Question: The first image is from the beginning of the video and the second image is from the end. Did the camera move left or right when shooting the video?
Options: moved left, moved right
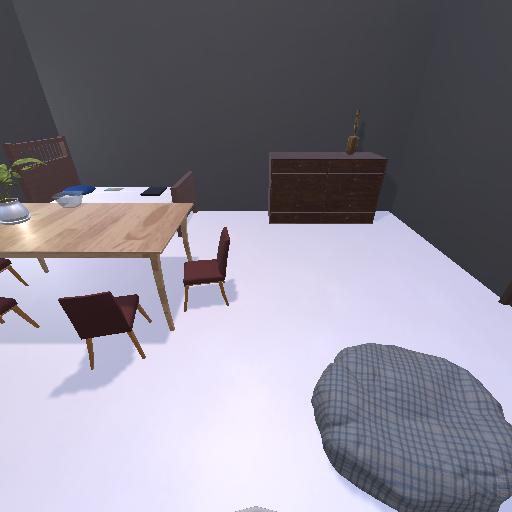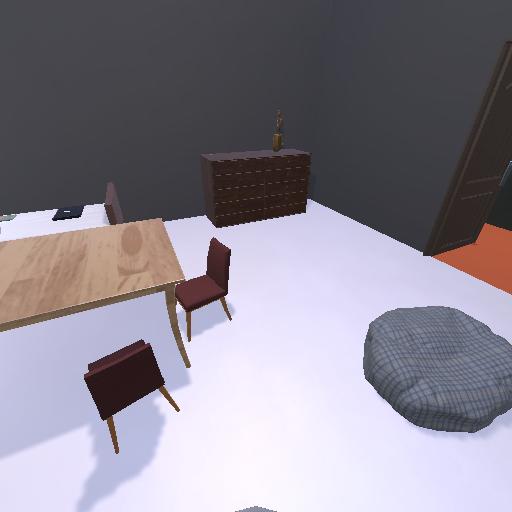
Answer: moved left